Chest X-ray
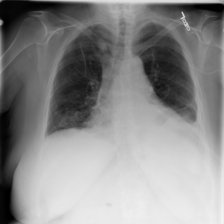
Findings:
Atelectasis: positive
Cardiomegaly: negative
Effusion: positive
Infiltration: negative
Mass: negative
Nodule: negative
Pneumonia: negative
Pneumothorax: negative
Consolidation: negative
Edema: negative
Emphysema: negative
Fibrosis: negative
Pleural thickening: negative
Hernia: negative